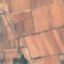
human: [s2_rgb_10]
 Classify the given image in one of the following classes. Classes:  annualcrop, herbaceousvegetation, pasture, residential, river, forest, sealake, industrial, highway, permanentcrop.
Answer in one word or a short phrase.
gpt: PermanentCrop